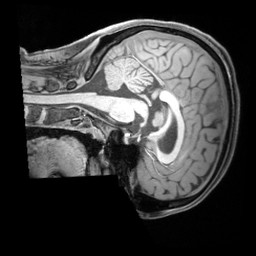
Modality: T1w
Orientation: sagittal
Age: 27
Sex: female
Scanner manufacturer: siemens
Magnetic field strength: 3 T
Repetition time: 1.97 s
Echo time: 0.00206 s